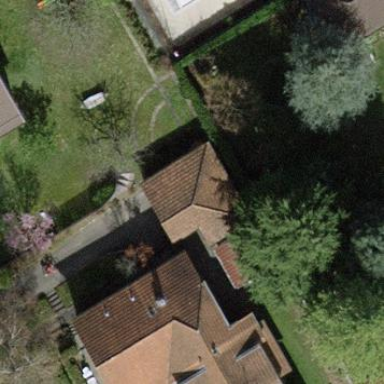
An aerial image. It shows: View of roof of building.